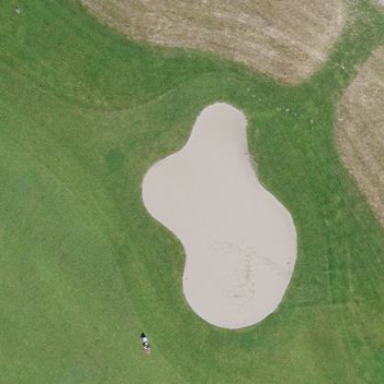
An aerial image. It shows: Sandy area is golf bunker.